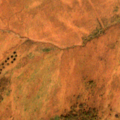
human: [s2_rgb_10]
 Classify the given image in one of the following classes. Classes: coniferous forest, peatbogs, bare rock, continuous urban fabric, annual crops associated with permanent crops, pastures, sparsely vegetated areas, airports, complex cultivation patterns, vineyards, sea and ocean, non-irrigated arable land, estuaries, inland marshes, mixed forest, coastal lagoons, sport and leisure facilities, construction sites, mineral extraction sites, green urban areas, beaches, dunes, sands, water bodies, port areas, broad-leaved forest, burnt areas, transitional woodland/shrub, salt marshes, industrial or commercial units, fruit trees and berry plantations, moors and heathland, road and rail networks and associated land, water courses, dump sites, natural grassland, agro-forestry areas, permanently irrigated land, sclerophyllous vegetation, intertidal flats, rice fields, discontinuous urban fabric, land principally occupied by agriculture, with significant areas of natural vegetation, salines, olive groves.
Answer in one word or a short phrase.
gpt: peatbogs